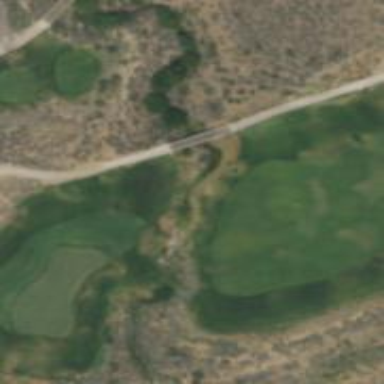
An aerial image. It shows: Path bridge used as golf cartpath.